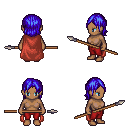
a pixel art fantasy rpg character, female body template, human, dark skin, maroon cape, red pants, blue long bangs hairstyle, spear, four views (front, back, left, right), 2x2 character sprite sheet, small pixel art, hard edges, no anti-aliasing